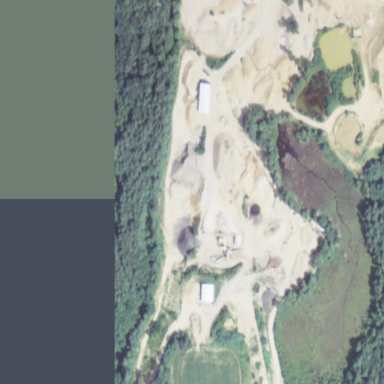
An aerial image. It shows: Quarry mining sand and gravel resources.